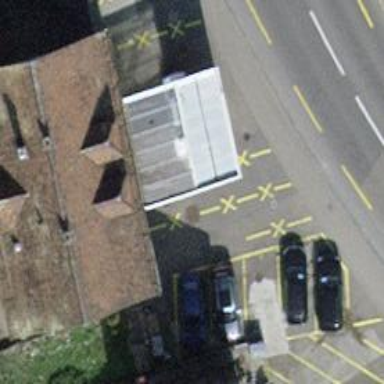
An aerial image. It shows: Fuel station.